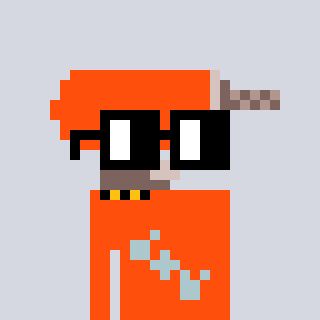
a pixel art character with square black glasses, a drill-shaped head and a orange-colored body on a cool background